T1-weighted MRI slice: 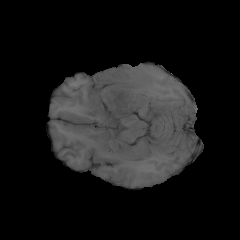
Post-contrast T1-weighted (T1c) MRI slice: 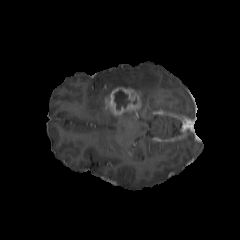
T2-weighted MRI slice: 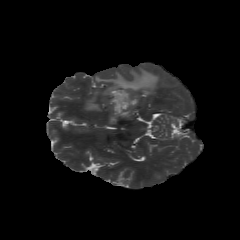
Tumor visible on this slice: yes